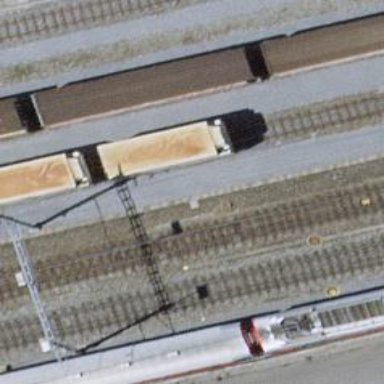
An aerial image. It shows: Narrow gauge railway with electrified contact lines.